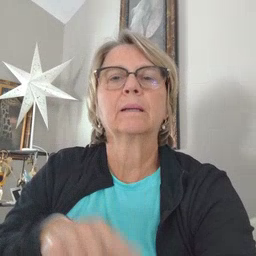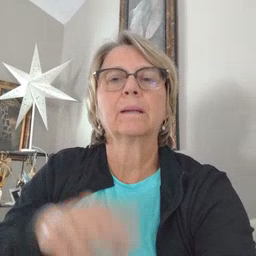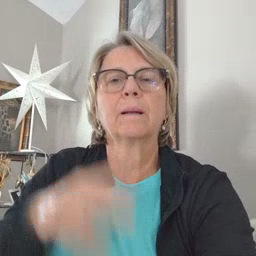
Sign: bee